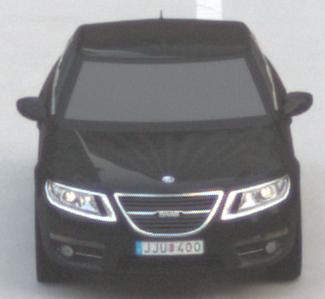
Make: Saab
Model: 5-Sep
Detailed model: 9-5 1.6T
Model produced from: 2010/06
Model produced until: 2011/12
Doors: 4
Color: black
Road condition: dry road
Daytime: morning or afternoon
Contrast: low contrast